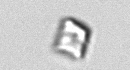
Label: Bacillariophyceae_morphotype1